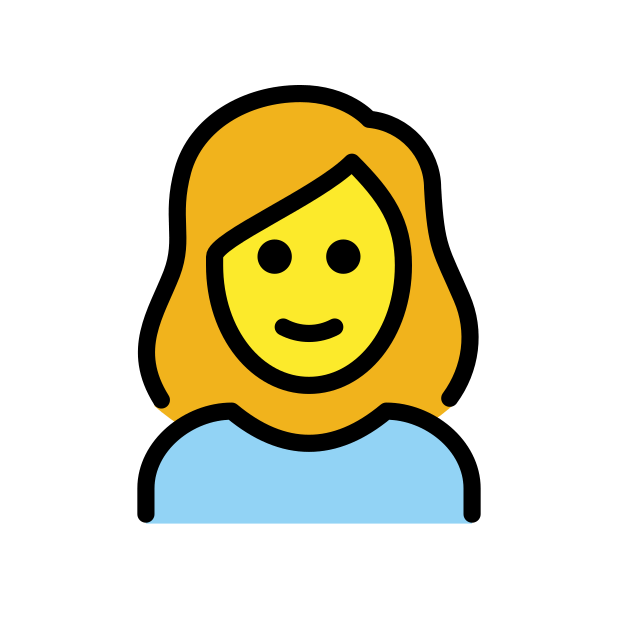
Emoji: 👩
Name: woman
Unicode: 0x1f469